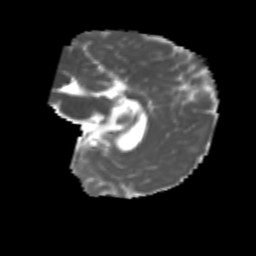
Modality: MD
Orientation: sagittal
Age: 6
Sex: male
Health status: healthy